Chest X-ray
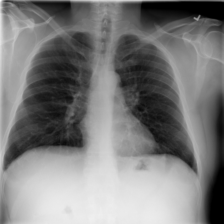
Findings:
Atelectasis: negative
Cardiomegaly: negative
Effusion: negative
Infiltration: negative
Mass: negative
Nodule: negative
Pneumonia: negative
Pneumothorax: negative
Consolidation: negative
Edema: negative
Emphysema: negative
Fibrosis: negative
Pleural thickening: negative
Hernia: negative